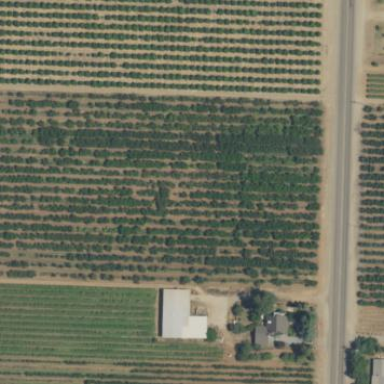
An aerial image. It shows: Orchard.